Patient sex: M
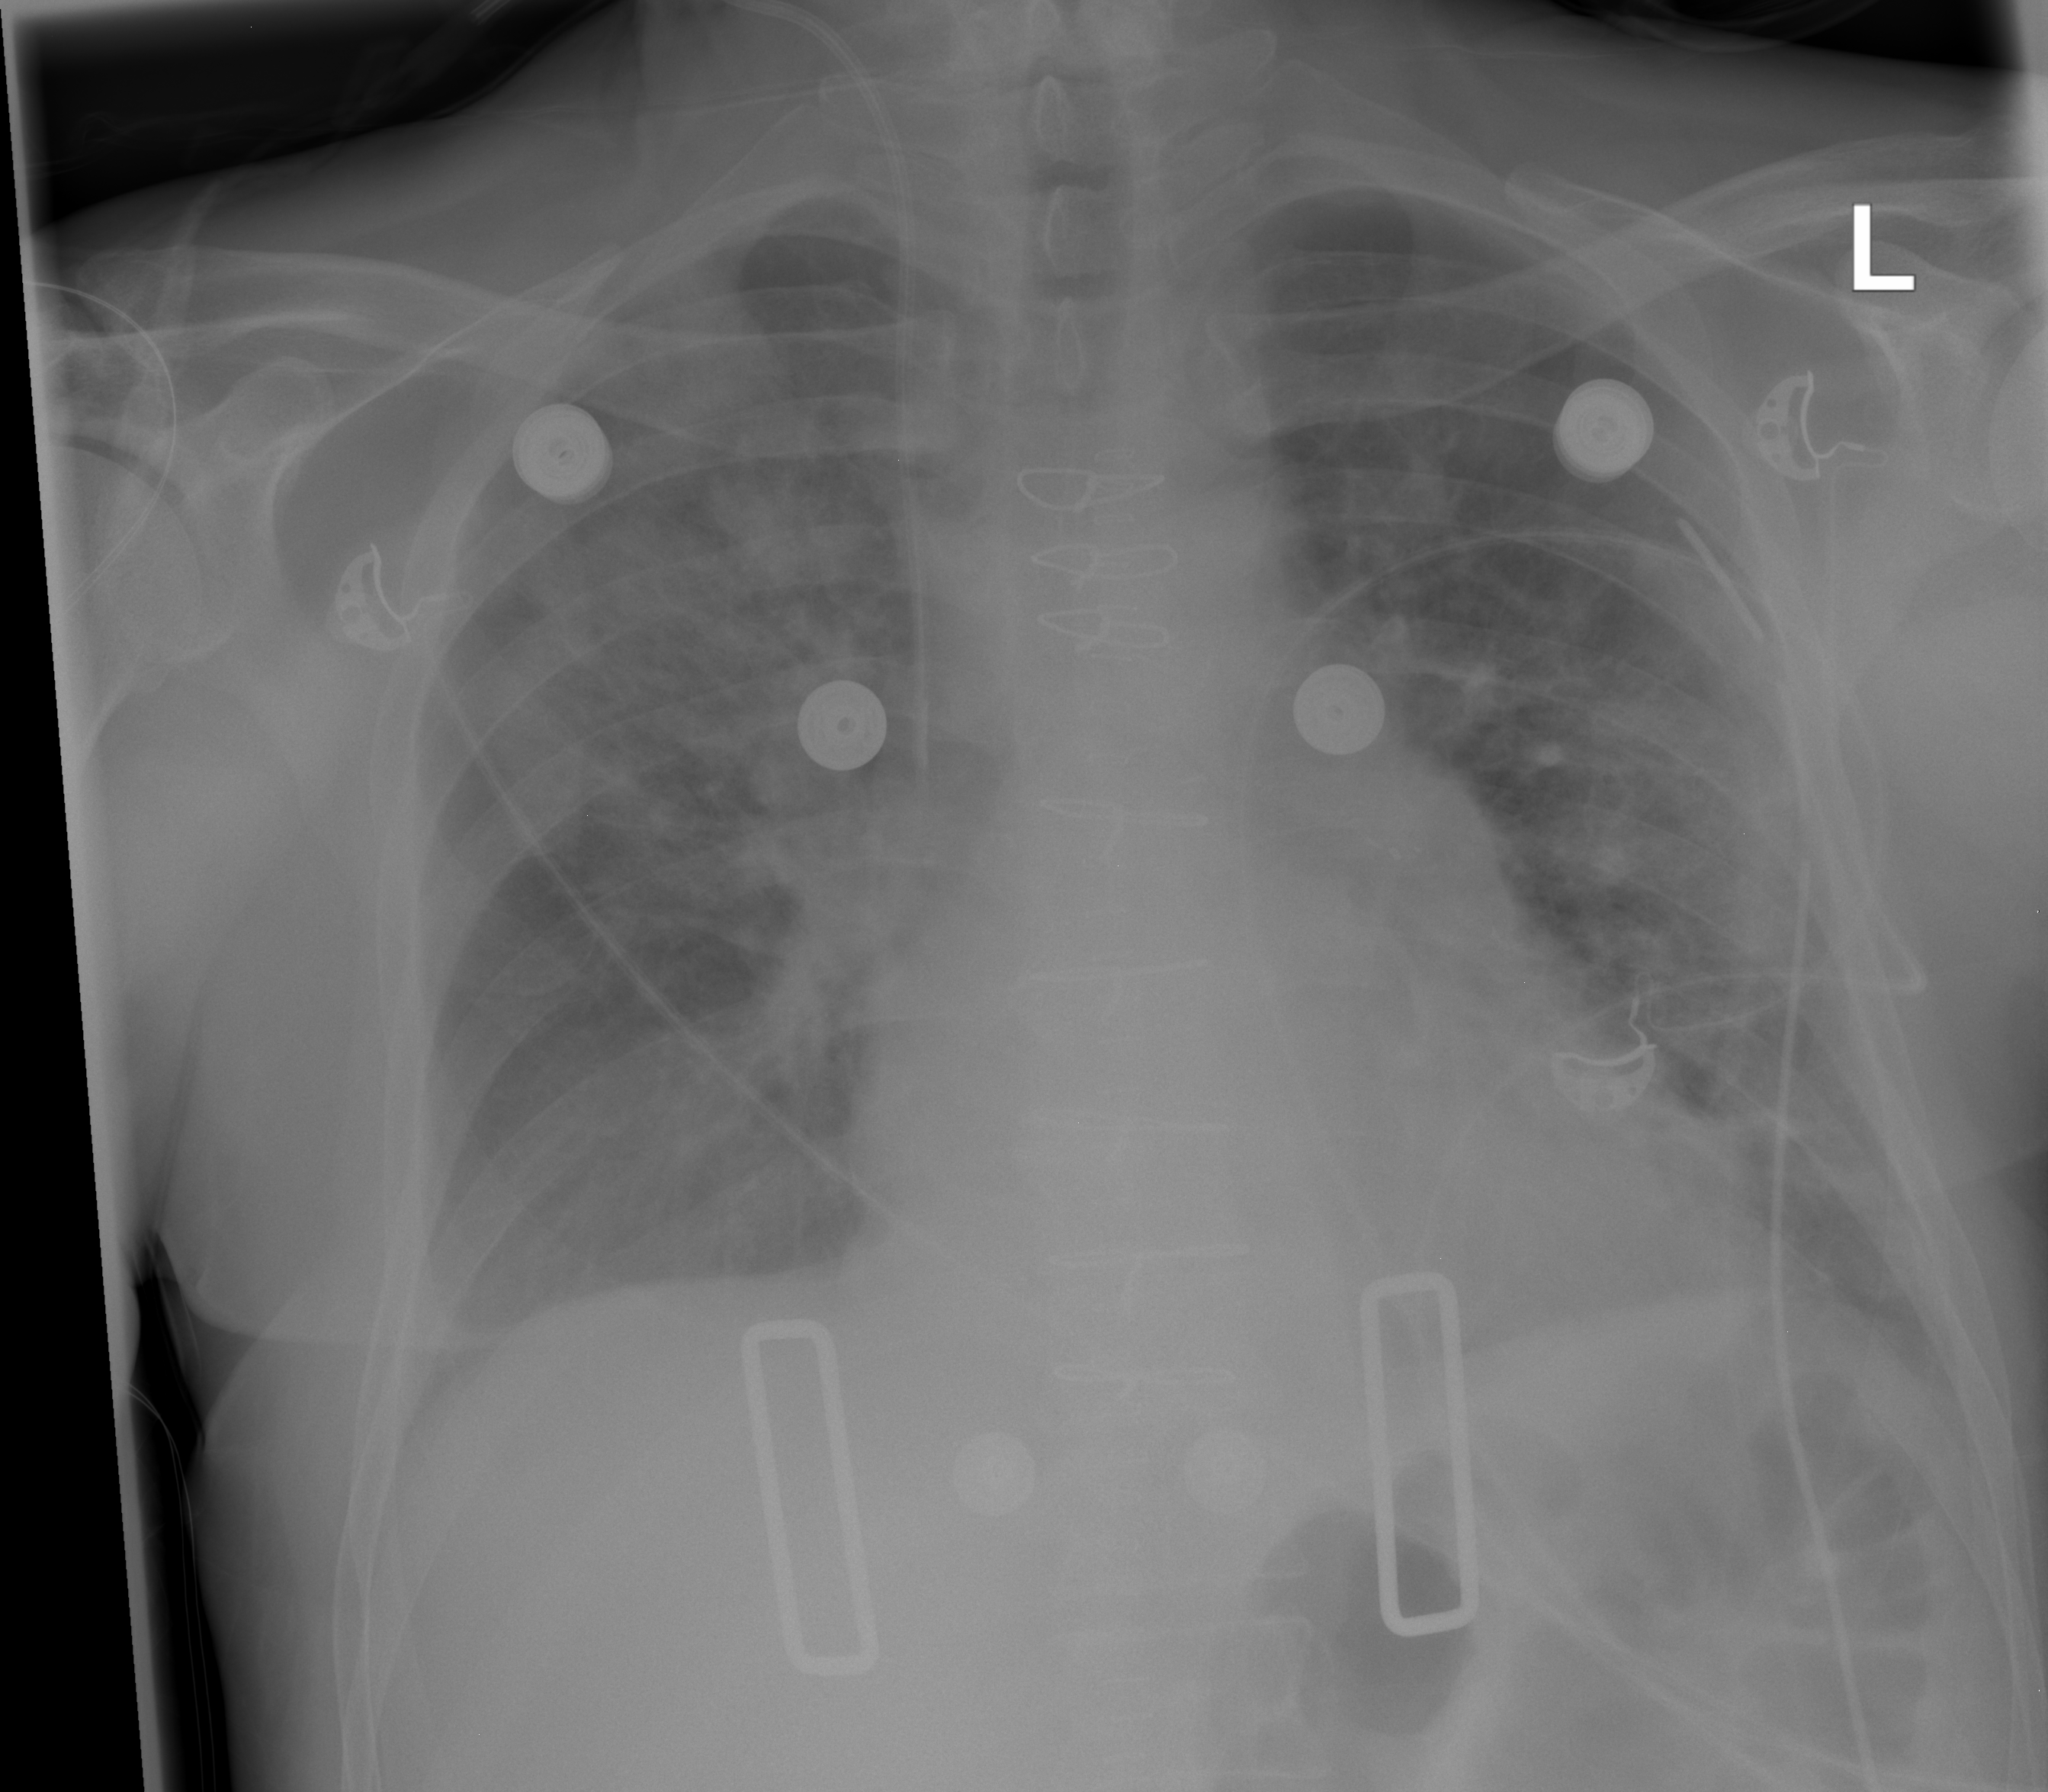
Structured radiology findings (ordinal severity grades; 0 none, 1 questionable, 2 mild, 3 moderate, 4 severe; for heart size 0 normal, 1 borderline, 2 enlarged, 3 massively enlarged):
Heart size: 1
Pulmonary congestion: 3
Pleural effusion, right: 0
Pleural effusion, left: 0
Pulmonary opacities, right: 3
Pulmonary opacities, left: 3
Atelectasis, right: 0
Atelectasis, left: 0